Question: i need to layout a RabioButtons with Images. but i dont know how. How can i achieve a layout like the one in the image with ASP.Net RadioButtons and HTML/CSS.

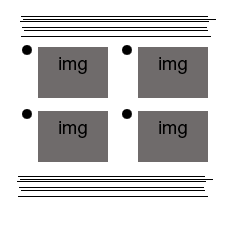
Answer: You can refer to these links for what you're trying to achieve. These might point you in the right direction.
<URL>
<URL>
<URL>
<URL>
Hope this helps.